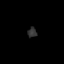
Tissue: prostate
Cell type: T cells
Senescence score: 0.307
Nuclear area (px): 91
Mean DAPI intensity: 47.967